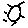
Label: sun